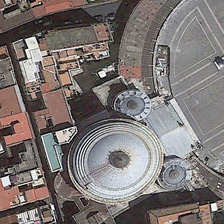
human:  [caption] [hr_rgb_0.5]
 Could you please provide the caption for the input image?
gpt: a lot of red roofed houses were built around the church .

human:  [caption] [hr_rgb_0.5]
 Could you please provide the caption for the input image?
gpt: a lot of red roofed houses were built around the church .

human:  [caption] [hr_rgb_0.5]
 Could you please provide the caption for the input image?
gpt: the circular building is a large church .

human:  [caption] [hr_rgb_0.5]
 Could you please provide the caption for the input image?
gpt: the circular building is a large church .

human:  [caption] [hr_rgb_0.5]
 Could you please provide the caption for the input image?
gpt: the circular building is a large church .